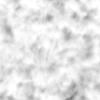
Label: no_change